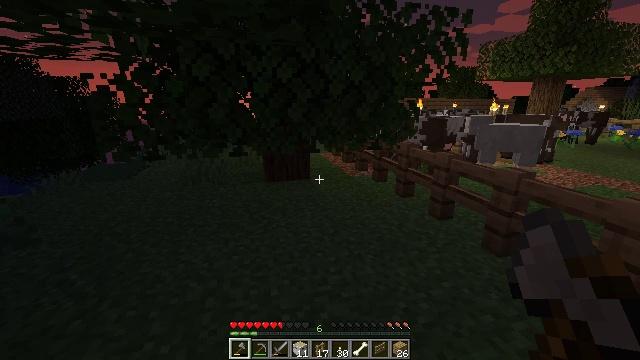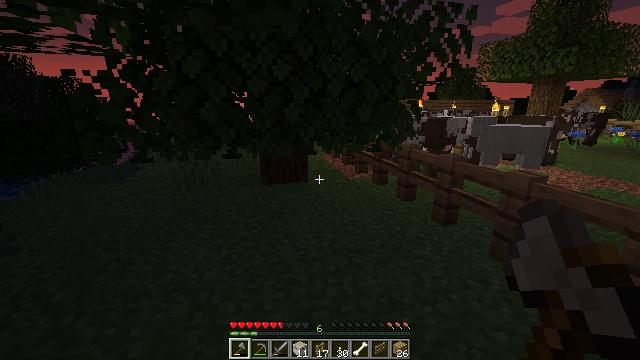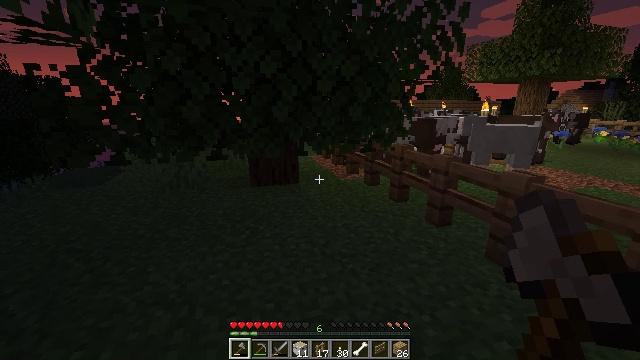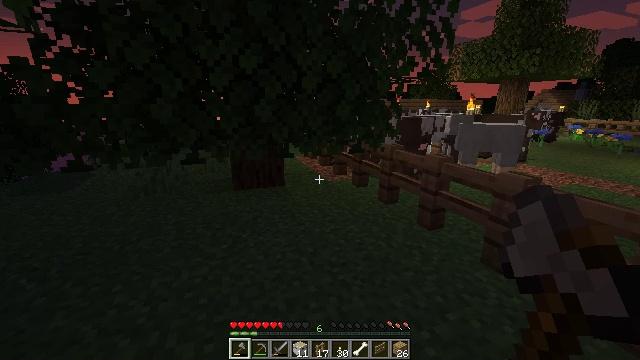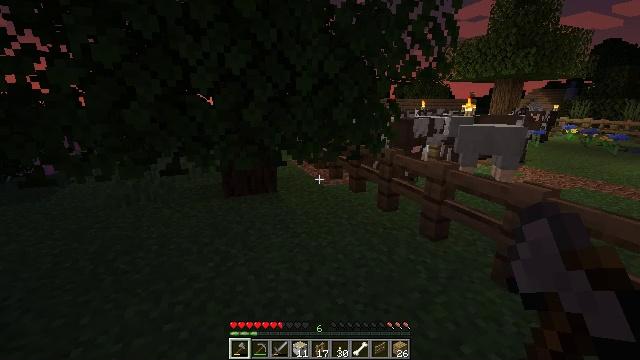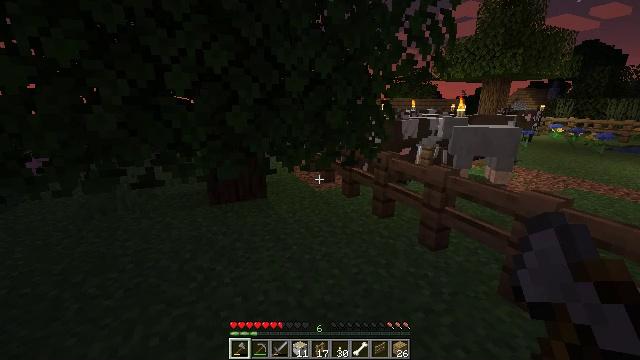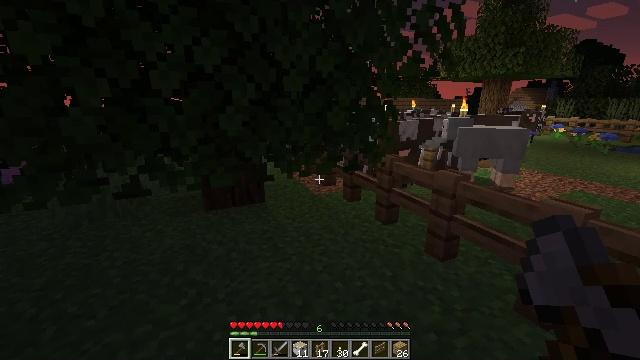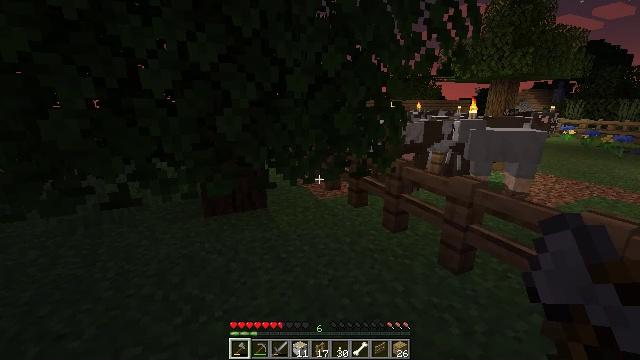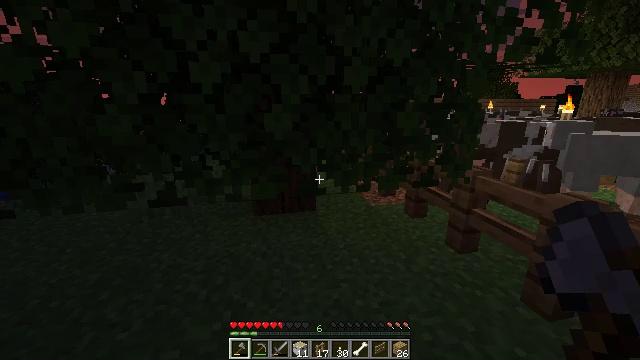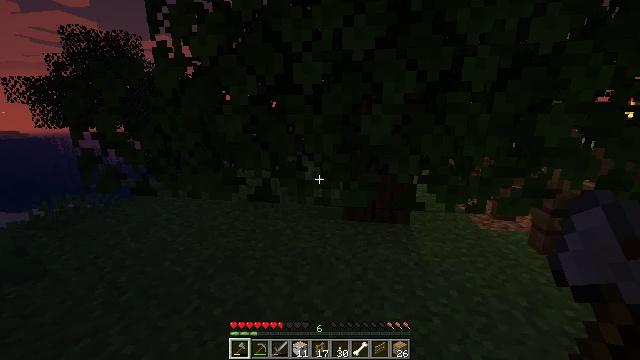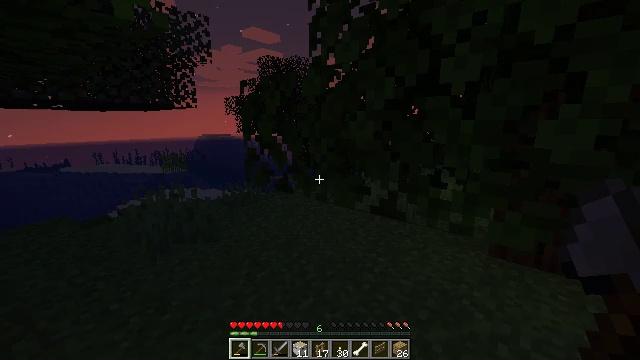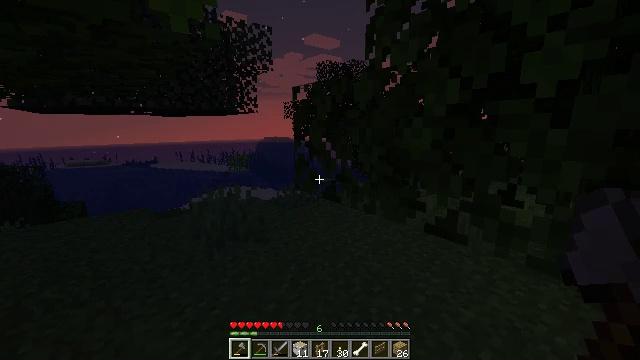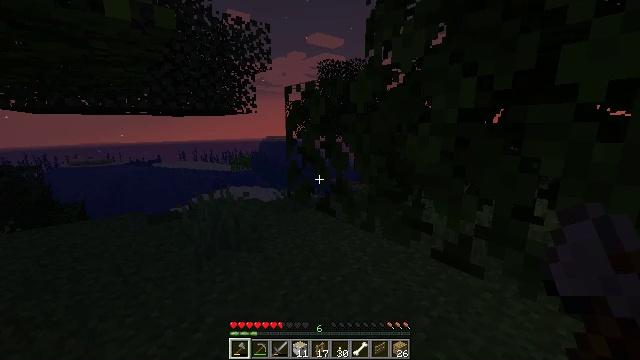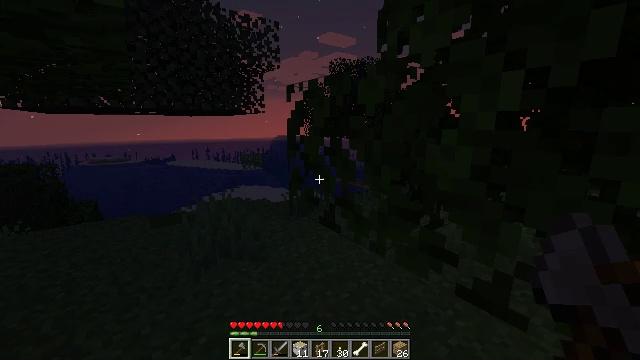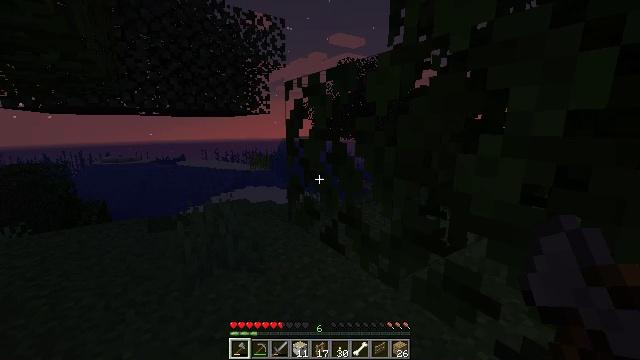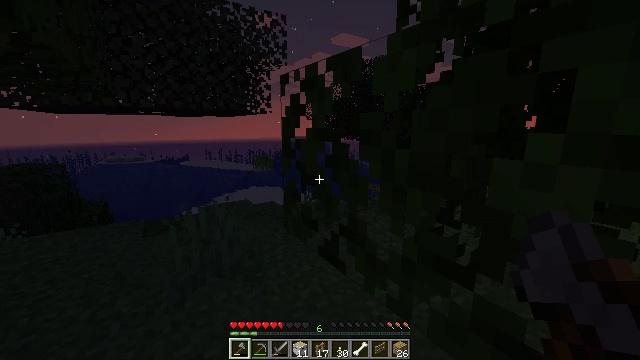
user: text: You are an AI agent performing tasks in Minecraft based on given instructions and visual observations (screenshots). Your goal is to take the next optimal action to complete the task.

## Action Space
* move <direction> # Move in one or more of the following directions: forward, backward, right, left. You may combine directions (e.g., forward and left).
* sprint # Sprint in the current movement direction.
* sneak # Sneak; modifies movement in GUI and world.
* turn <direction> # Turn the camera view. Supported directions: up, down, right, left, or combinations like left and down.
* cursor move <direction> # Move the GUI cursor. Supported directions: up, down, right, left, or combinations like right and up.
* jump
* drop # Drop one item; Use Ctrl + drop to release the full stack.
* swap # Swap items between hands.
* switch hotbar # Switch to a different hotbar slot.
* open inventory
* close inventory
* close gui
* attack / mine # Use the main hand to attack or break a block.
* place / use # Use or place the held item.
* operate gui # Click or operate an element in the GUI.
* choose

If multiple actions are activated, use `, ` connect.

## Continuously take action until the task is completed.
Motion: motion action
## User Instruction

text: Combine wool and wooden planks to make a gray bed.
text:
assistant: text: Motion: move forward, sprint
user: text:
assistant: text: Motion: move forward, sprint, turn right
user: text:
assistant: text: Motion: move forward, sprint, turn right
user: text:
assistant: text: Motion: move forward, sprint, turn right
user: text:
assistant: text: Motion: move forward, sprint, turn right
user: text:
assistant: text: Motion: move forward, sprint
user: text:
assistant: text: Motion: move forward, sprint
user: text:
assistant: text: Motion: move forward, sprint, turn left
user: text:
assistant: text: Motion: move forward, sprint, turn left and up
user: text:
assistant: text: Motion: move forward, sprint, turn left and up
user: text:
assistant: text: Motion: move forward, sprint, turn left
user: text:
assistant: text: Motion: move forward, sprint
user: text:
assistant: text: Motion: move forward, sprint, turn left
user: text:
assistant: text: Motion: move forward, sprint, turn left
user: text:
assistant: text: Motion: move forward, sprint
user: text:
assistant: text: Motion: move forward, sprint
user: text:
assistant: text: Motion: move forward, sprint
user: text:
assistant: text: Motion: move forward, sprint
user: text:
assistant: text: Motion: move forward, sprint, turn right
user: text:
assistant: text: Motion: move forward, sprint
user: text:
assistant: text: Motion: move forward, sprint
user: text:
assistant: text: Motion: move forward, sprint
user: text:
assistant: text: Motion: move forward, sprint
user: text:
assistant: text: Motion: move forward, sprint
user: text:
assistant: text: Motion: move forward, sprint, turn right
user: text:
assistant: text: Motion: move forward, sprint, turn right
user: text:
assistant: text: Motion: move forward, sprint, turn right
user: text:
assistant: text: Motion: move forward, sprint, turn right
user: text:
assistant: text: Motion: move forward, sprint, turn right
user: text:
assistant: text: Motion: move forward, sprint, turn right